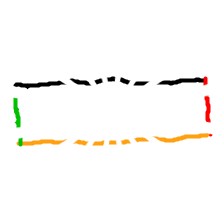
Shape: rectangle